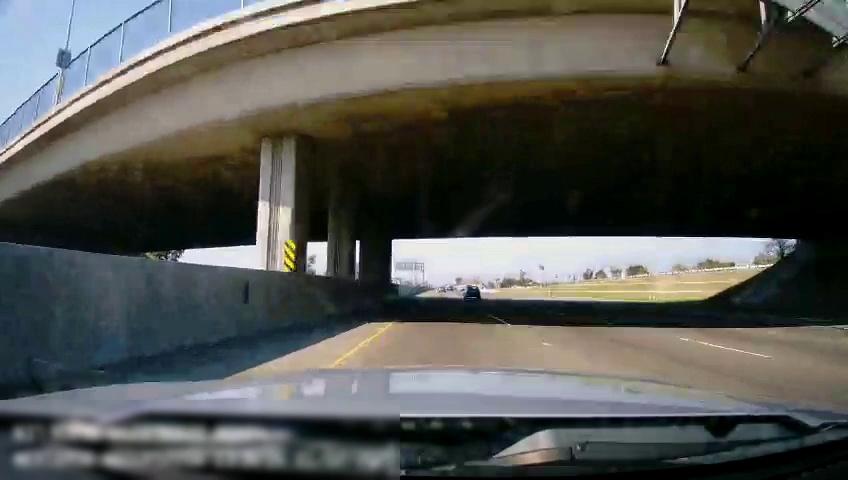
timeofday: Day
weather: Sunny
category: Drivable Space
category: Vehicles | Car
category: Lanes | Current Lane
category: Lanes | Current Lane
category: Lanes | Alternate Lane
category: Lanes | Alternate Lane
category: Lanes | Alternate Lane
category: Traffic | Signs